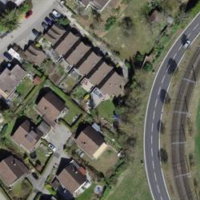
EUNIS habitat code: 55
Species observed at this site:
Papilio machaon
Opisthograptis luteolata
Lasiocampa quercus
Pieris mannii
Bombus pratorum
Euplagia quadripunctaria
Cimbex femoratus
Mesoleuca albicillata